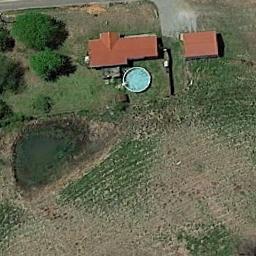
Label: residential